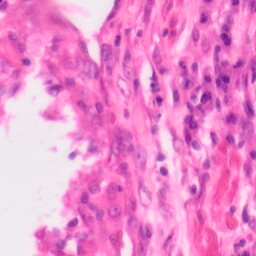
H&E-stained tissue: Colon